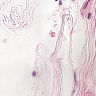
Metastatic tissue present: no